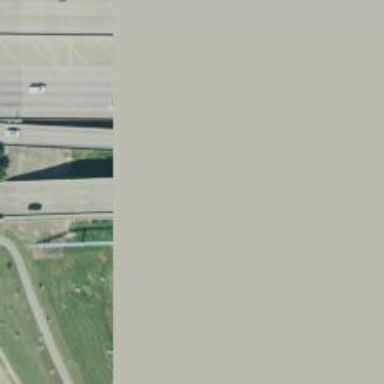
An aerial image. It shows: Secondary road with frontage road crossing bridge.